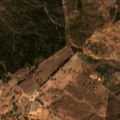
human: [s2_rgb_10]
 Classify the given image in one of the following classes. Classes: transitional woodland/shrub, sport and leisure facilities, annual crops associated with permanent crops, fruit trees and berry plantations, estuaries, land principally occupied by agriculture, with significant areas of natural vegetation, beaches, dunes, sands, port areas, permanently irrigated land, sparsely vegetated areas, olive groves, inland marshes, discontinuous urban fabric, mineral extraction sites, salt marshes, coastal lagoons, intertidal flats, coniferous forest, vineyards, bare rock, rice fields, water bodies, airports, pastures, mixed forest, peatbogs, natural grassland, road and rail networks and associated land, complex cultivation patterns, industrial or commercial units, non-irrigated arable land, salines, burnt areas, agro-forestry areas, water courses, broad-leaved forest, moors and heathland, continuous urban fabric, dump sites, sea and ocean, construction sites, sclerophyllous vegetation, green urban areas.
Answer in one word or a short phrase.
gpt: broad-leaved forest